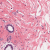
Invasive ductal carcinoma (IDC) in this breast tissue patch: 0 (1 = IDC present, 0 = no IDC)